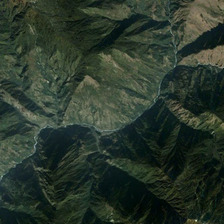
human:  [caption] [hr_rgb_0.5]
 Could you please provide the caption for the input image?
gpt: it is a piece of irregular green mountain .

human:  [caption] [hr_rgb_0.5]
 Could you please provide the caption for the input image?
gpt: the green hills are next to each other in an unbroken line .

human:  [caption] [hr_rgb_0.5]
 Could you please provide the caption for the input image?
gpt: it is a piece of irregular green mountain .

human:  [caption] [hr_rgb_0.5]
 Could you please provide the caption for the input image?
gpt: many long mountain roads are on the green hills .

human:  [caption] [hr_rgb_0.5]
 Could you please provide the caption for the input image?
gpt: the green hills are next to each other in an unbroken line .